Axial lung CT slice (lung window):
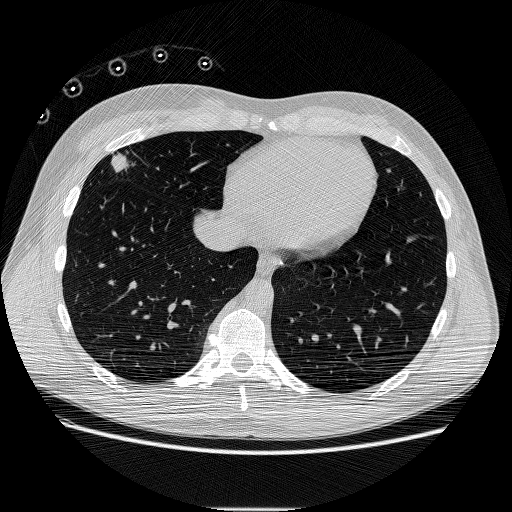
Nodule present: yes
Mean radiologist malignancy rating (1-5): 4.75